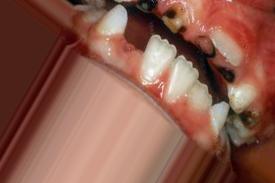
Condition: Caries